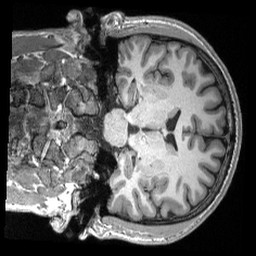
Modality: T1w
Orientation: coronal
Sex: male
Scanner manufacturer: siemens
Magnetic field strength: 3 T
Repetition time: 2.3 s
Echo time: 0.00308 s